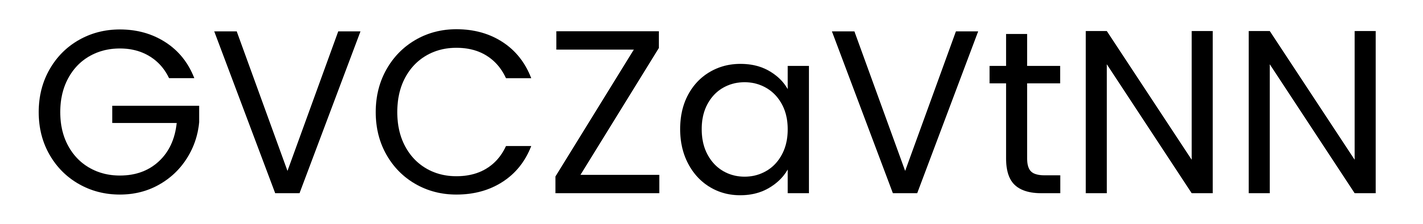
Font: Poppins-Regular